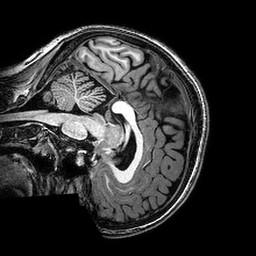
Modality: T1w
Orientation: sagittal
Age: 24
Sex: female
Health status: healthy
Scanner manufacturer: philips
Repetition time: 0.008198 s
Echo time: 0.00375 s